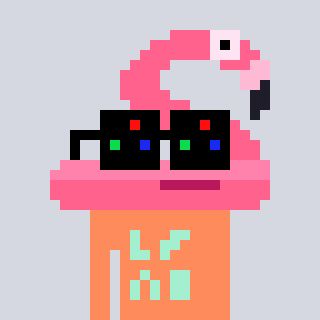
a pixel art character with square black sunglasses, a flamingo-shaped head and a peachy-colored body on a cool background